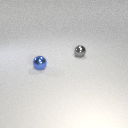
small gray metal sphere behind small blue metal sphere